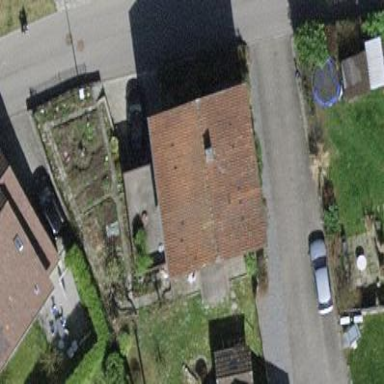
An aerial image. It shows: Detached building.